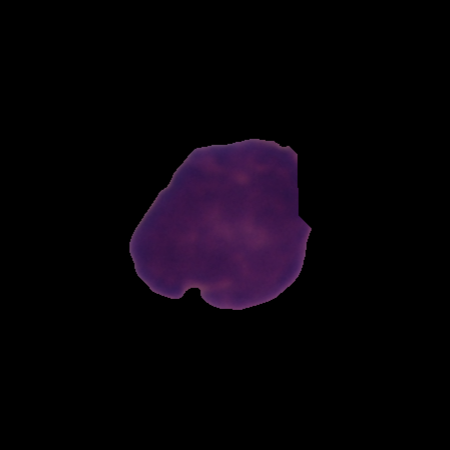
Label: healthy